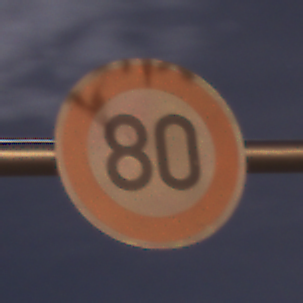
Verkehrszeichen: Geschwindigkeit80
Umgebung: Outdoor, Suburban
Tageszeit: Night
Wetter: PartlyCloudy
Licht: Artificial
Jahreszeit: NotSpecified
Kontrast: HighContrast